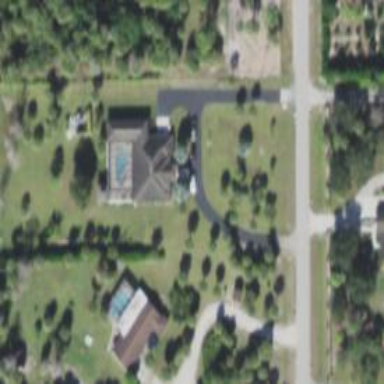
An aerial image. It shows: Driveway leading to service road.